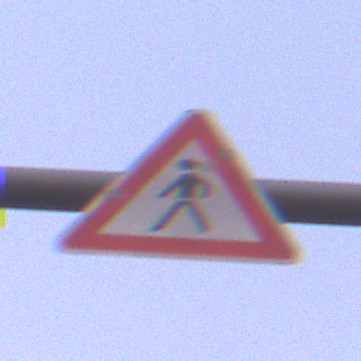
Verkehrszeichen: FussgaengerRechts
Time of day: SunriseSunset
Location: Outdoor (Nature)
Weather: PartlyCloudy
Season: NotSpecified
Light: Natural